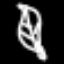
Label: leaf